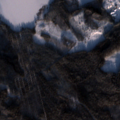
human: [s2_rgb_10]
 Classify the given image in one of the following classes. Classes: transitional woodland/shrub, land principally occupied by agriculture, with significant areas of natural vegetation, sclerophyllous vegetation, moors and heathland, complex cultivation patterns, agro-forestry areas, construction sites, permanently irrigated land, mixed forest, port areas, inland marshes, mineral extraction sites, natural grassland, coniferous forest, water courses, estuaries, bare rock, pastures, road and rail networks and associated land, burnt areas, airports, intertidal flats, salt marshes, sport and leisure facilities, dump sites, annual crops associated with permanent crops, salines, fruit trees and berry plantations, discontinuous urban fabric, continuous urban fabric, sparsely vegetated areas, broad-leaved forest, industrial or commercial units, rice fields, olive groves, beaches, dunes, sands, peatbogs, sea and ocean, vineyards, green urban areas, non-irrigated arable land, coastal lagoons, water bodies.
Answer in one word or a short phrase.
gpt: coniferous forest, mixed forest, water bodies